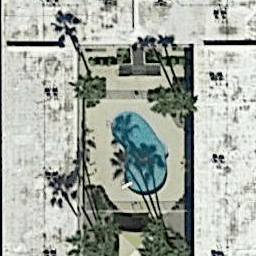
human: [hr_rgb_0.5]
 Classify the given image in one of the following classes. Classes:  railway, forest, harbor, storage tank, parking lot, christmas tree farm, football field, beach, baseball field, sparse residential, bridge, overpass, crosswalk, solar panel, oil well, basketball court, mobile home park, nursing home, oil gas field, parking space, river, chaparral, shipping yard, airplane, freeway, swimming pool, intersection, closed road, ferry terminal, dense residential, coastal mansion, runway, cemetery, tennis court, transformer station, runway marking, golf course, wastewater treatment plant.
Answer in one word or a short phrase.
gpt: swimming pool